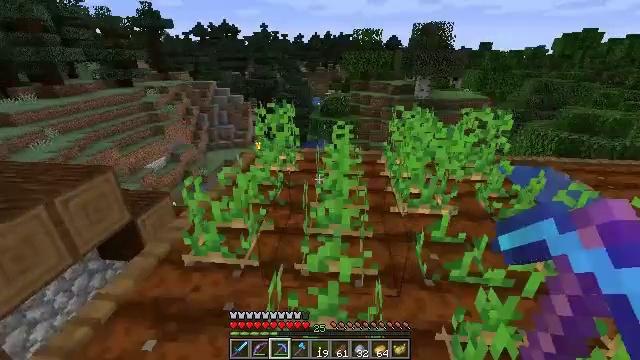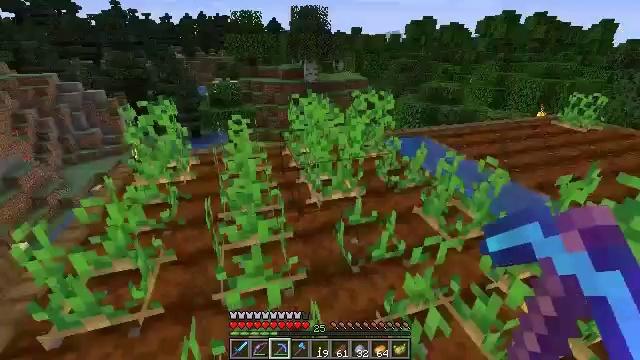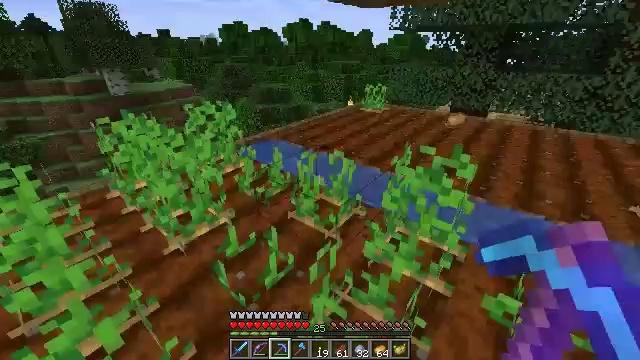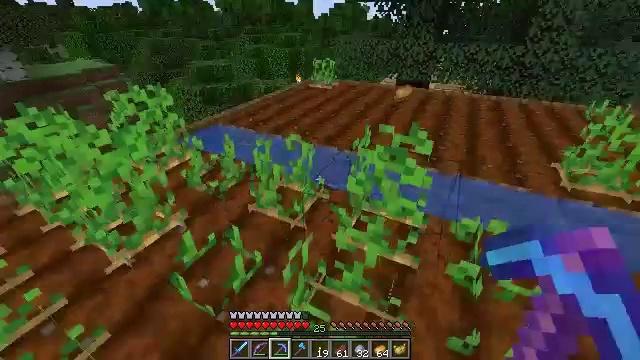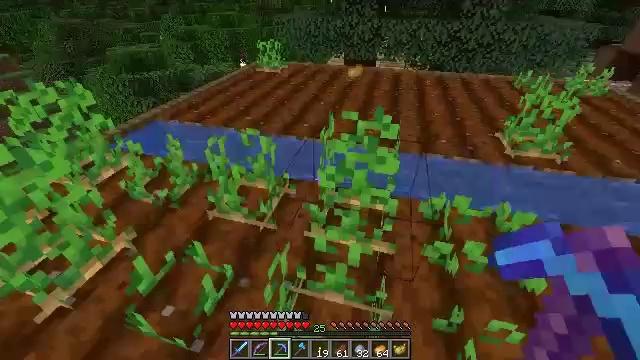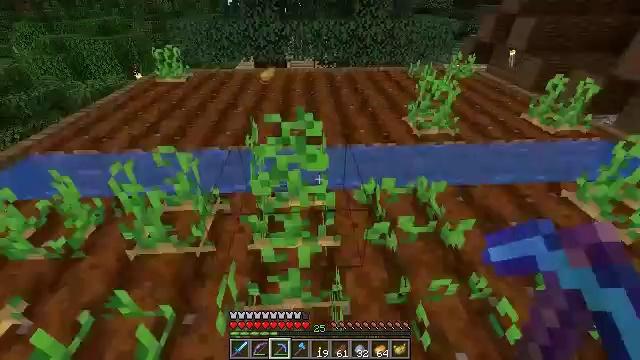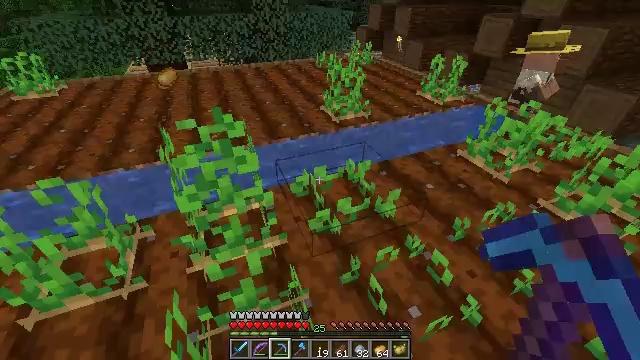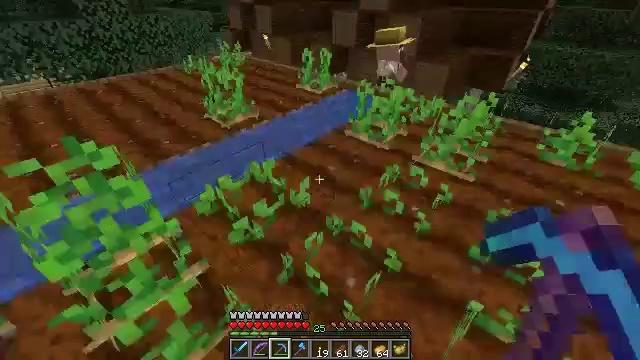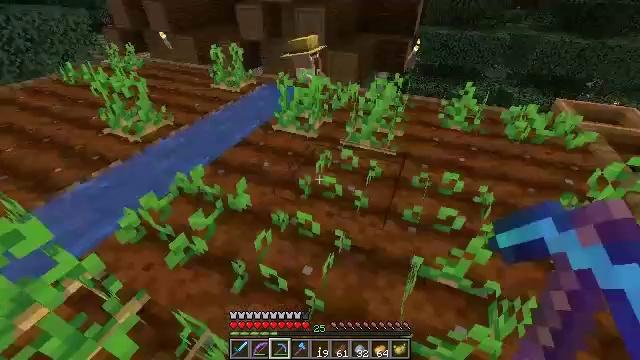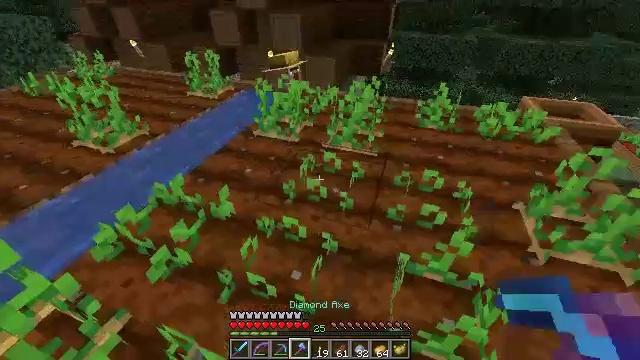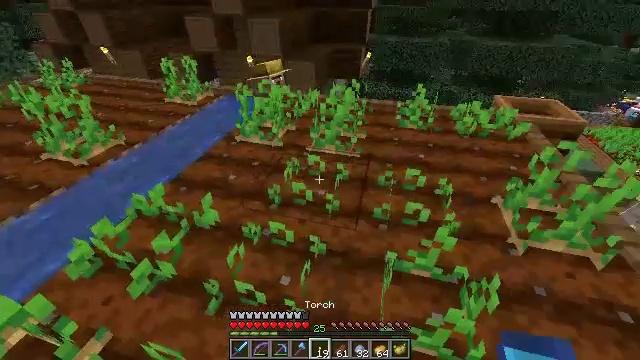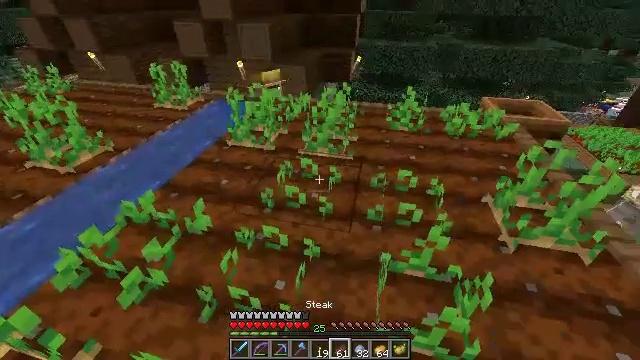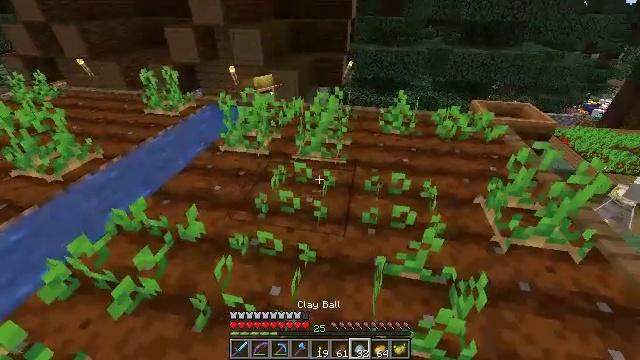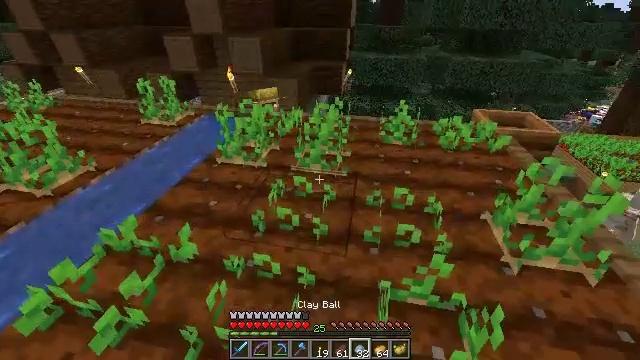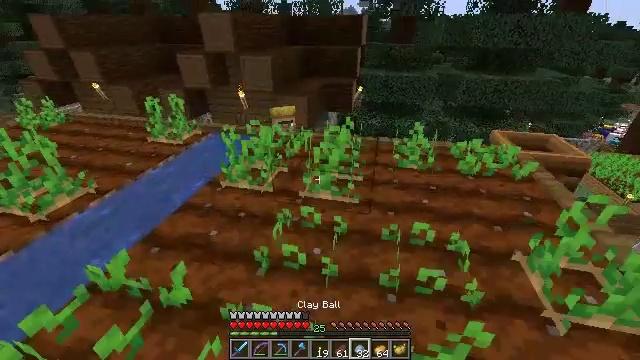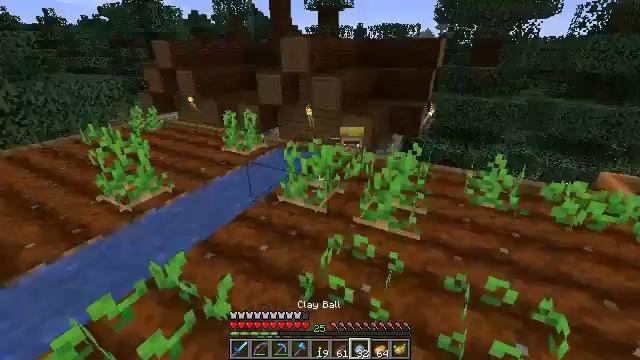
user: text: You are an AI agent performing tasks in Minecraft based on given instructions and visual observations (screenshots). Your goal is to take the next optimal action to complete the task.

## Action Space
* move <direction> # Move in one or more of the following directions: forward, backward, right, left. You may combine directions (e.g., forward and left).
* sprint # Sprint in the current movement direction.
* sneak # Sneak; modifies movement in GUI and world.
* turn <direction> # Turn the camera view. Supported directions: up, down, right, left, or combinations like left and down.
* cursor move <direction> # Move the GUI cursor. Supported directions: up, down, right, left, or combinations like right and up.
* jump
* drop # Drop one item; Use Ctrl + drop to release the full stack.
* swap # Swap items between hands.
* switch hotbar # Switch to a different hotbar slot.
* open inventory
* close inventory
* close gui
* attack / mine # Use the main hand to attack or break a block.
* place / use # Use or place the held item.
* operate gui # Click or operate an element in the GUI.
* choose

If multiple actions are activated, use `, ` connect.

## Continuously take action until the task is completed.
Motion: motion action
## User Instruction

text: Drop a potato.
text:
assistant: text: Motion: move forward, turn right and down
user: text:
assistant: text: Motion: move forward, turn right
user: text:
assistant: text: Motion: move forward, turn right and down
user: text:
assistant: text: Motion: turn right and down
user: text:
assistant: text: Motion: turn right
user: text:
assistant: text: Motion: turn right and down
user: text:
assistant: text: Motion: turn right
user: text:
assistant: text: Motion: turn right and down
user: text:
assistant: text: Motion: turn right
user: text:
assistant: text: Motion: turn right
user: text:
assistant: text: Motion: turn right
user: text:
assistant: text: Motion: move forward, turn right
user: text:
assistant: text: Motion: move forward, turn up
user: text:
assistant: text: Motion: move forward, turn left and up
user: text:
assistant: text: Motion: move forward, turn left and up
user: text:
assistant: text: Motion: move forward, turn left and up
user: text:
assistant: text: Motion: move forward, turn right
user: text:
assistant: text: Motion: move forward, turn right and up
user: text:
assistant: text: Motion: move forward, turn right
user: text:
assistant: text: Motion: move forward, turn right
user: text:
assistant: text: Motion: move forward
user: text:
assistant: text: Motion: move forward, turn right
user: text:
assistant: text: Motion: move forward, turn right and down
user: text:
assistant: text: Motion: move forward
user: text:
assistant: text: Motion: move forward, turn right and down
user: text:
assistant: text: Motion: move forward, turn right
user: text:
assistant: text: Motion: move forward, turn left and down
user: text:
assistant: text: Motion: turn right and down
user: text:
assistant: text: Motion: turn right and up
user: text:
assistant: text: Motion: no_op